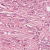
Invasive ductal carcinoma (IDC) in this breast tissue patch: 1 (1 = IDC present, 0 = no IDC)